Aerial crown-view tile of a tropical tree (Barro Colorado Island, Panama), acquired 20250616:
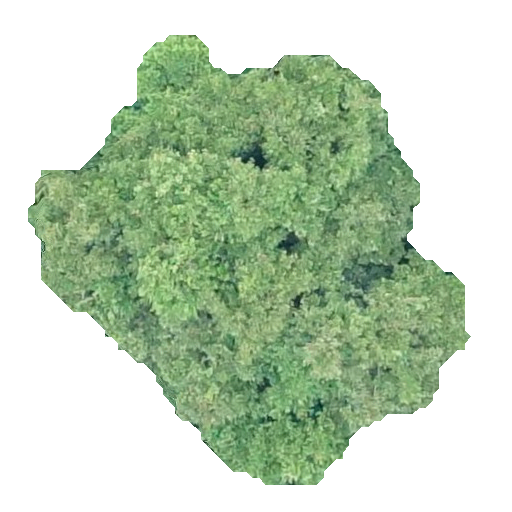
Species: Prioria copaifera
GBIF accepted scientific name: Prioria copaifera
Crown area: 180.851 m²